Question: I have a long string which I would like to present, splitted, in several text views using scroll view and PageControl.
Example:

Does anyone know of such a control?
If I'm making the textview with fixed size how can I calculate how much text can fit and splits the string to chunks?
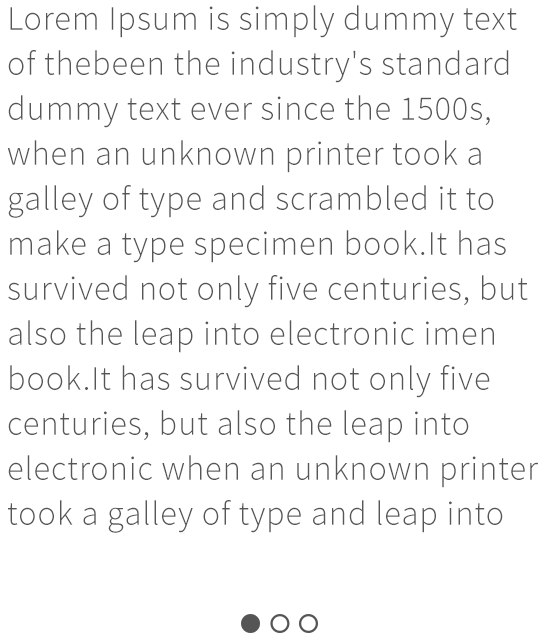
Answer: Ok,
Here is my solution :
<URL>
i'm guessing i will need to improve it in the future but it's a good start for now